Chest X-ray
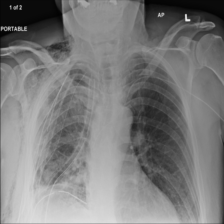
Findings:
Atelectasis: negative
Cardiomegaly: negative
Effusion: negative
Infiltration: positive
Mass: negative
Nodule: negative
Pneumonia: negative
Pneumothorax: negative
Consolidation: negative
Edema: negative
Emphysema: negative
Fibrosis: negative
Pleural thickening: negative
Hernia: negative